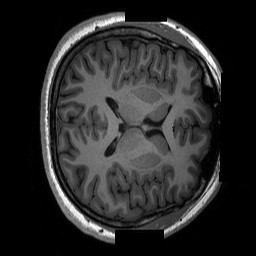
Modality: T1w
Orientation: axial
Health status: ill
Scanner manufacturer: siemens
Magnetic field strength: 3 T
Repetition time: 2.3 s
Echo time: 0.00226 s